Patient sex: M
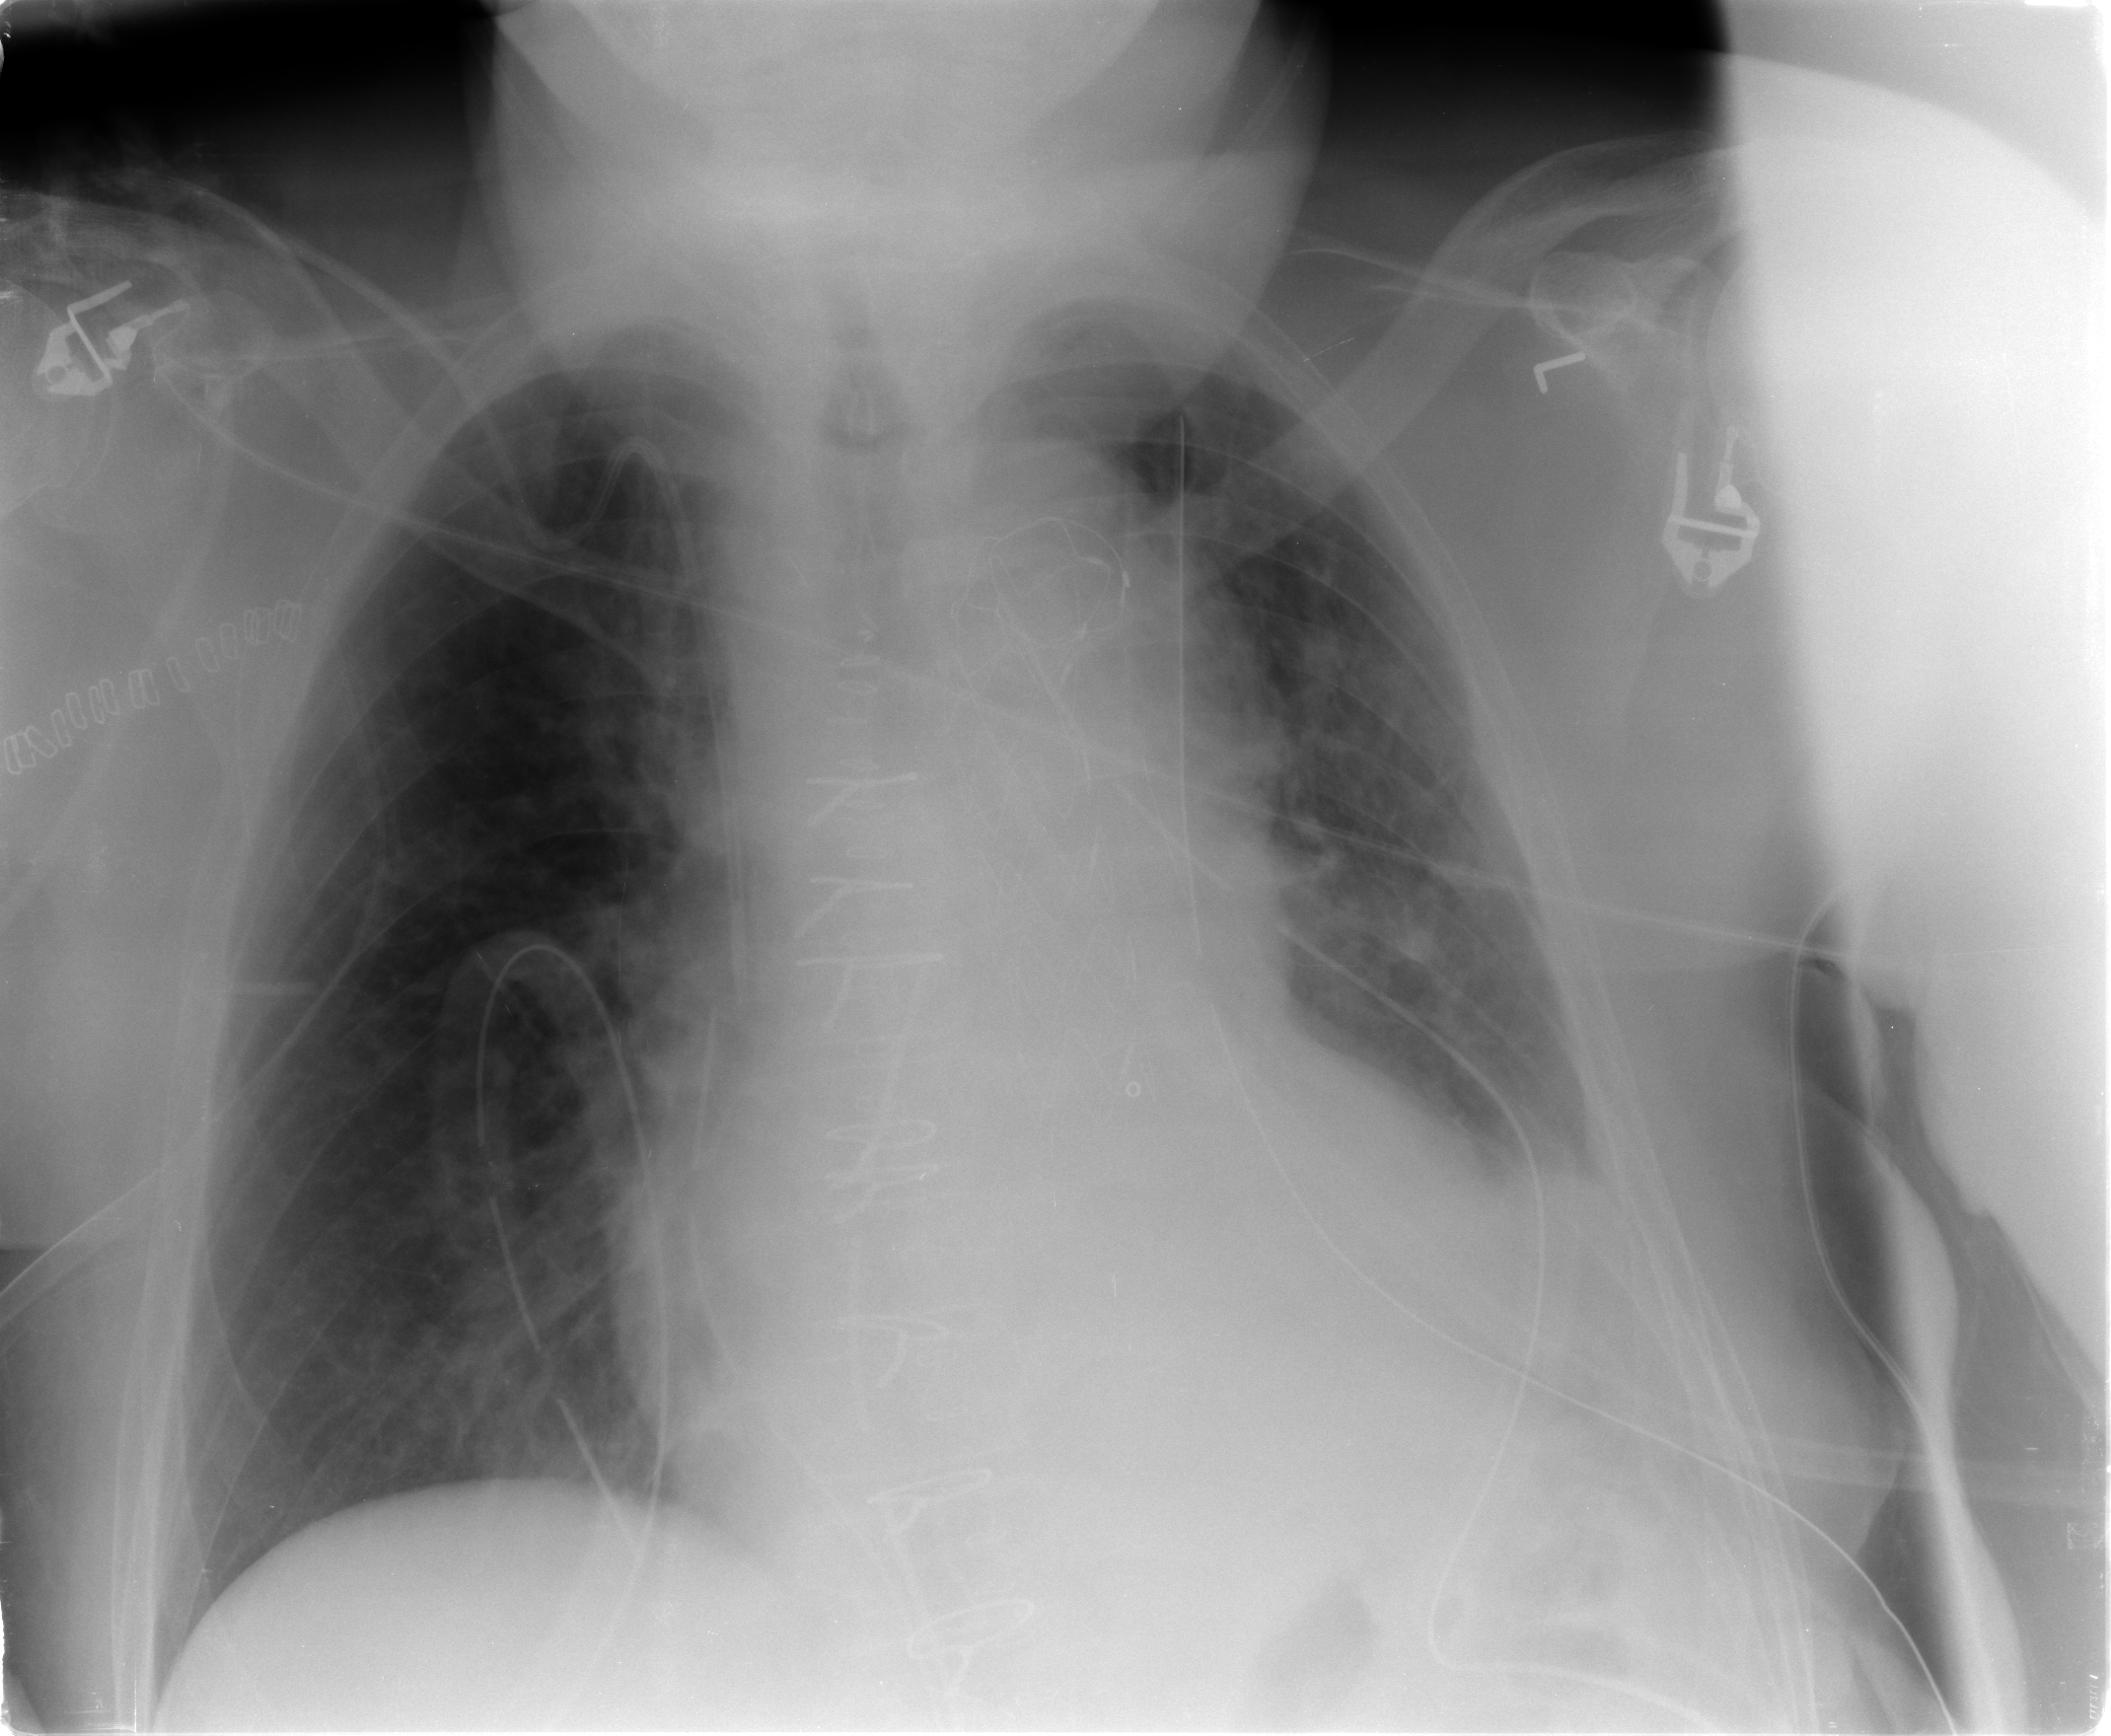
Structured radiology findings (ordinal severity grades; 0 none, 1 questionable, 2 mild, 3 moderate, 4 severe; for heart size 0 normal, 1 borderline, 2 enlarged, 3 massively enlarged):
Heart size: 0
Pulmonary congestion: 0
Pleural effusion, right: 0
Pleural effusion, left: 2
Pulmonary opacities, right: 0
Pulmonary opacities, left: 0
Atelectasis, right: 0
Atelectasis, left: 2